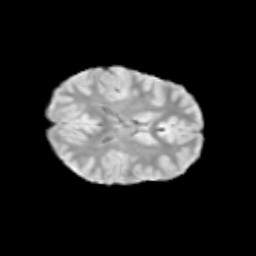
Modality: T2w
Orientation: axial
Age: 9
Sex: female
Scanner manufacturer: siemens
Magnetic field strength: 3 T
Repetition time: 3.8 s
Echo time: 0.07 s